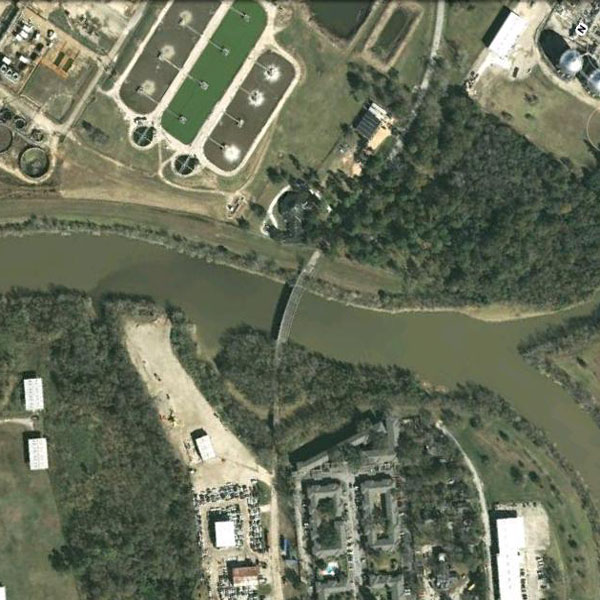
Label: River